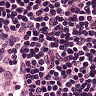
Metastatic tissue present: no